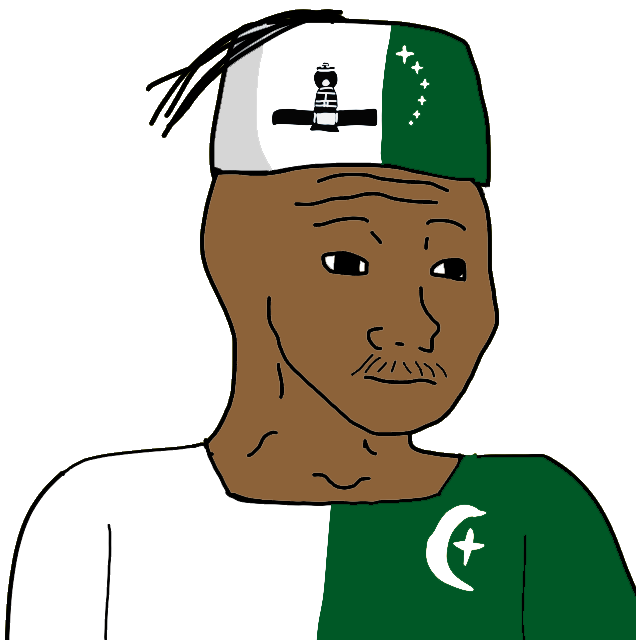
Label: 5_Blackjak